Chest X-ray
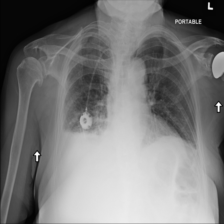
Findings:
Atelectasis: positive
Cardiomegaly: negative
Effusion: negative
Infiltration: negative
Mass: negative
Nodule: negative
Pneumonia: negative
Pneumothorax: negative
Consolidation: negative
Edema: negative
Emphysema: negative
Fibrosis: negative
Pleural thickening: negative
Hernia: negative